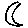
Label: moon